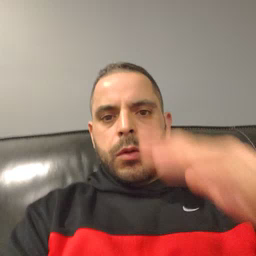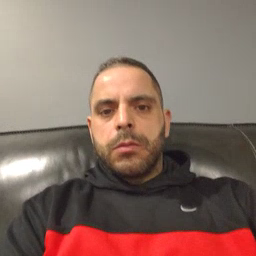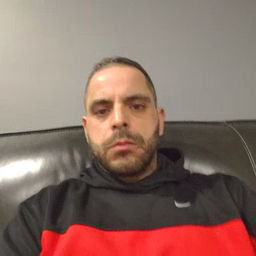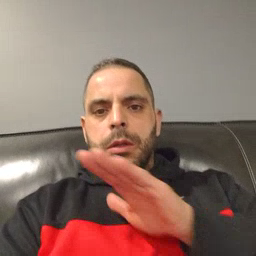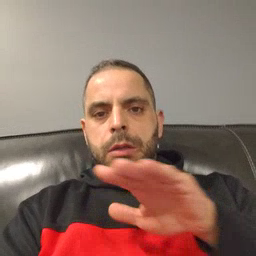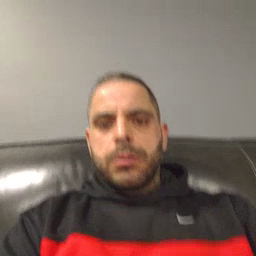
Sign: clean